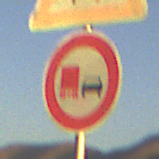
Verkehrszeichen: UeberholverbotKraftfahrzeuge
Zusatzzeichen oben: FussgaengerLinks
Umgebung: Outdoor, Nature
Tageszeit: SunriseSunset
Wetter: Clear
Licht: Natural
Jahreszeit: NotSpecified
Kontrast: HighContrast